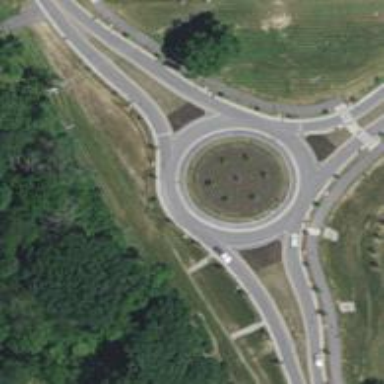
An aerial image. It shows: Roundabout at tertiary road junction.